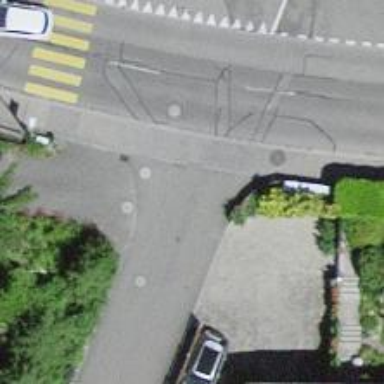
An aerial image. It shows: Bus stop along the road.